Field crop: maize
Growth stage: 2
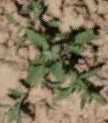
Species: atriplex